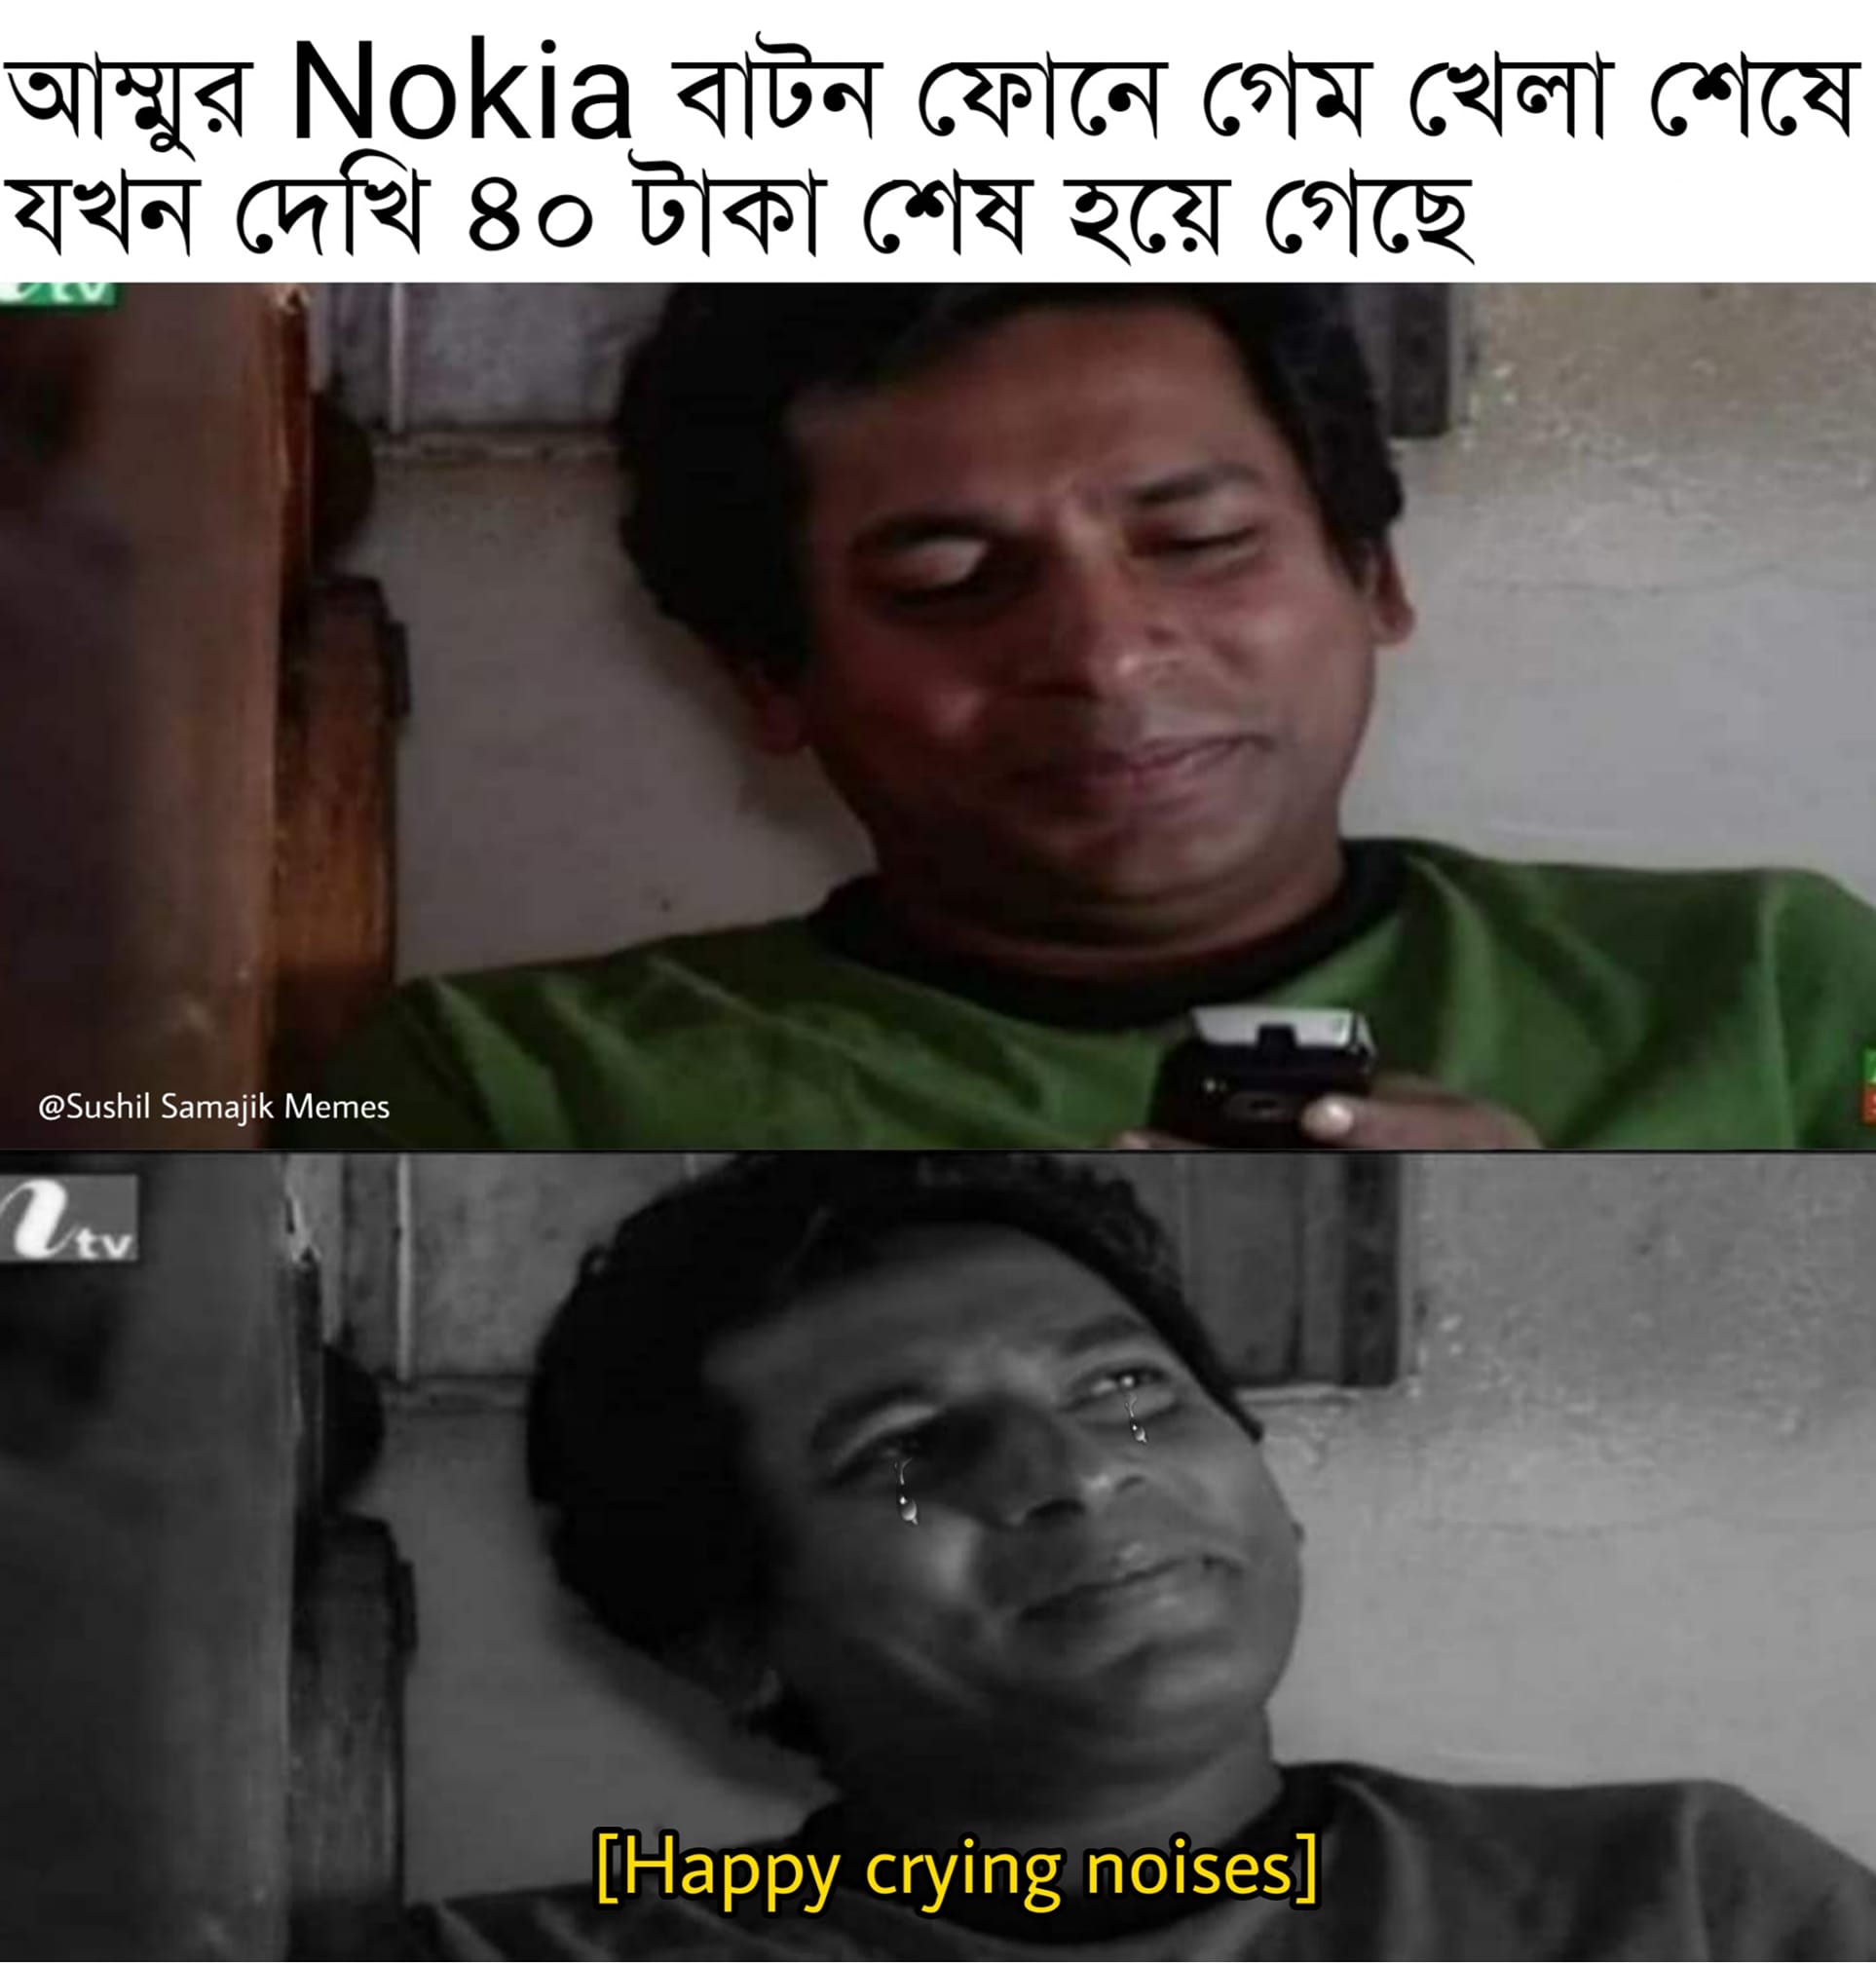
Caption: আম্মুর Nokia বাটন ফোনে গেম খেলা শেষে যখন দেখি ৪০ টাকা শেষ হয়ে গেছে          Happy crying noises
Label: non-hate